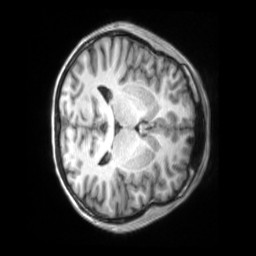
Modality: T1w
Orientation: axial
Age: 31
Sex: female
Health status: ill
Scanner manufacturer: siemens
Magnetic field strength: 3 T
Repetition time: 2.2 s
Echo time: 0.00157 s